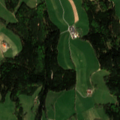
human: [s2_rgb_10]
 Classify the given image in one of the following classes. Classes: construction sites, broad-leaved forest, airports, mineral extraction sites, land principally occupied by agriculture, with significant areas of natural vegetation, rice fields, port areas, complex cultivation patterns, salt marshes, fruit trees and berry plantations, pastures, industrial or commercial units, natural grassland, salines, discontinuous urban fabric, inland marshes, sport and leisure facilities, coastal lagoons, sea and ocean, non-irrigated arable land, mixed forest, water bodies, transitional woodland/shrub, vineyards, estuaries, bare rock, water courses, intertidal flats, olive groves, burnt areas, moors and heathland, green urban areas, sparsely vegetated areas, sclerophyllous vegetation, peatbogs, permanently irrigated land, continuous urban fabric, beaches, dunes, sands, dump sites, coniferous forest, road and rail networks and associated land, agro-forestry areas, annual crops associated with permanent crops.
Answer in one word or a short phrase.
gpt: complex cultivation patterns, mixed forest